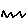
Label: zigzag